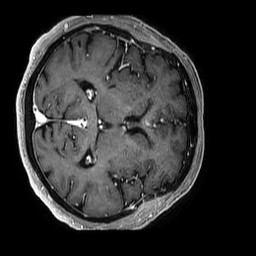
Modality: T1w
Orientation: axial
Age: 75
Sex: male
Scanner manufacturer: philips
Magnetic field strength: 3 T
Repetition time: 0.006754 s
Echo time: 0.003034 s